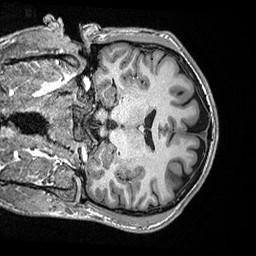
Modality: T1w
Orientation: coronal
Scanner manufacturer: ge
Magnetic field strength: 3 T
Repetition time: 2.349 s
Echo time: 0.002968 s